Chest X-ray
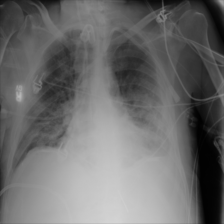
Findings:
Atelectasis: negative
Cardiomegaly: negative
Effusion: negative
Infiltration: negative
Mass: negative
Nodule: negative
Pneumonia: negative
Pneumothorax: negative
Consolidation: negative
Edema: negative
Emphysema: negative
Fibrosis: negative
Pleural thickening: positive
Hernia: negative